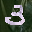
Label: 3